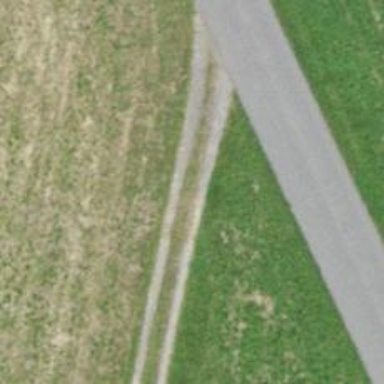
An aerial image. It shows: Track with compacted grade3 surface.